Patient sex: M
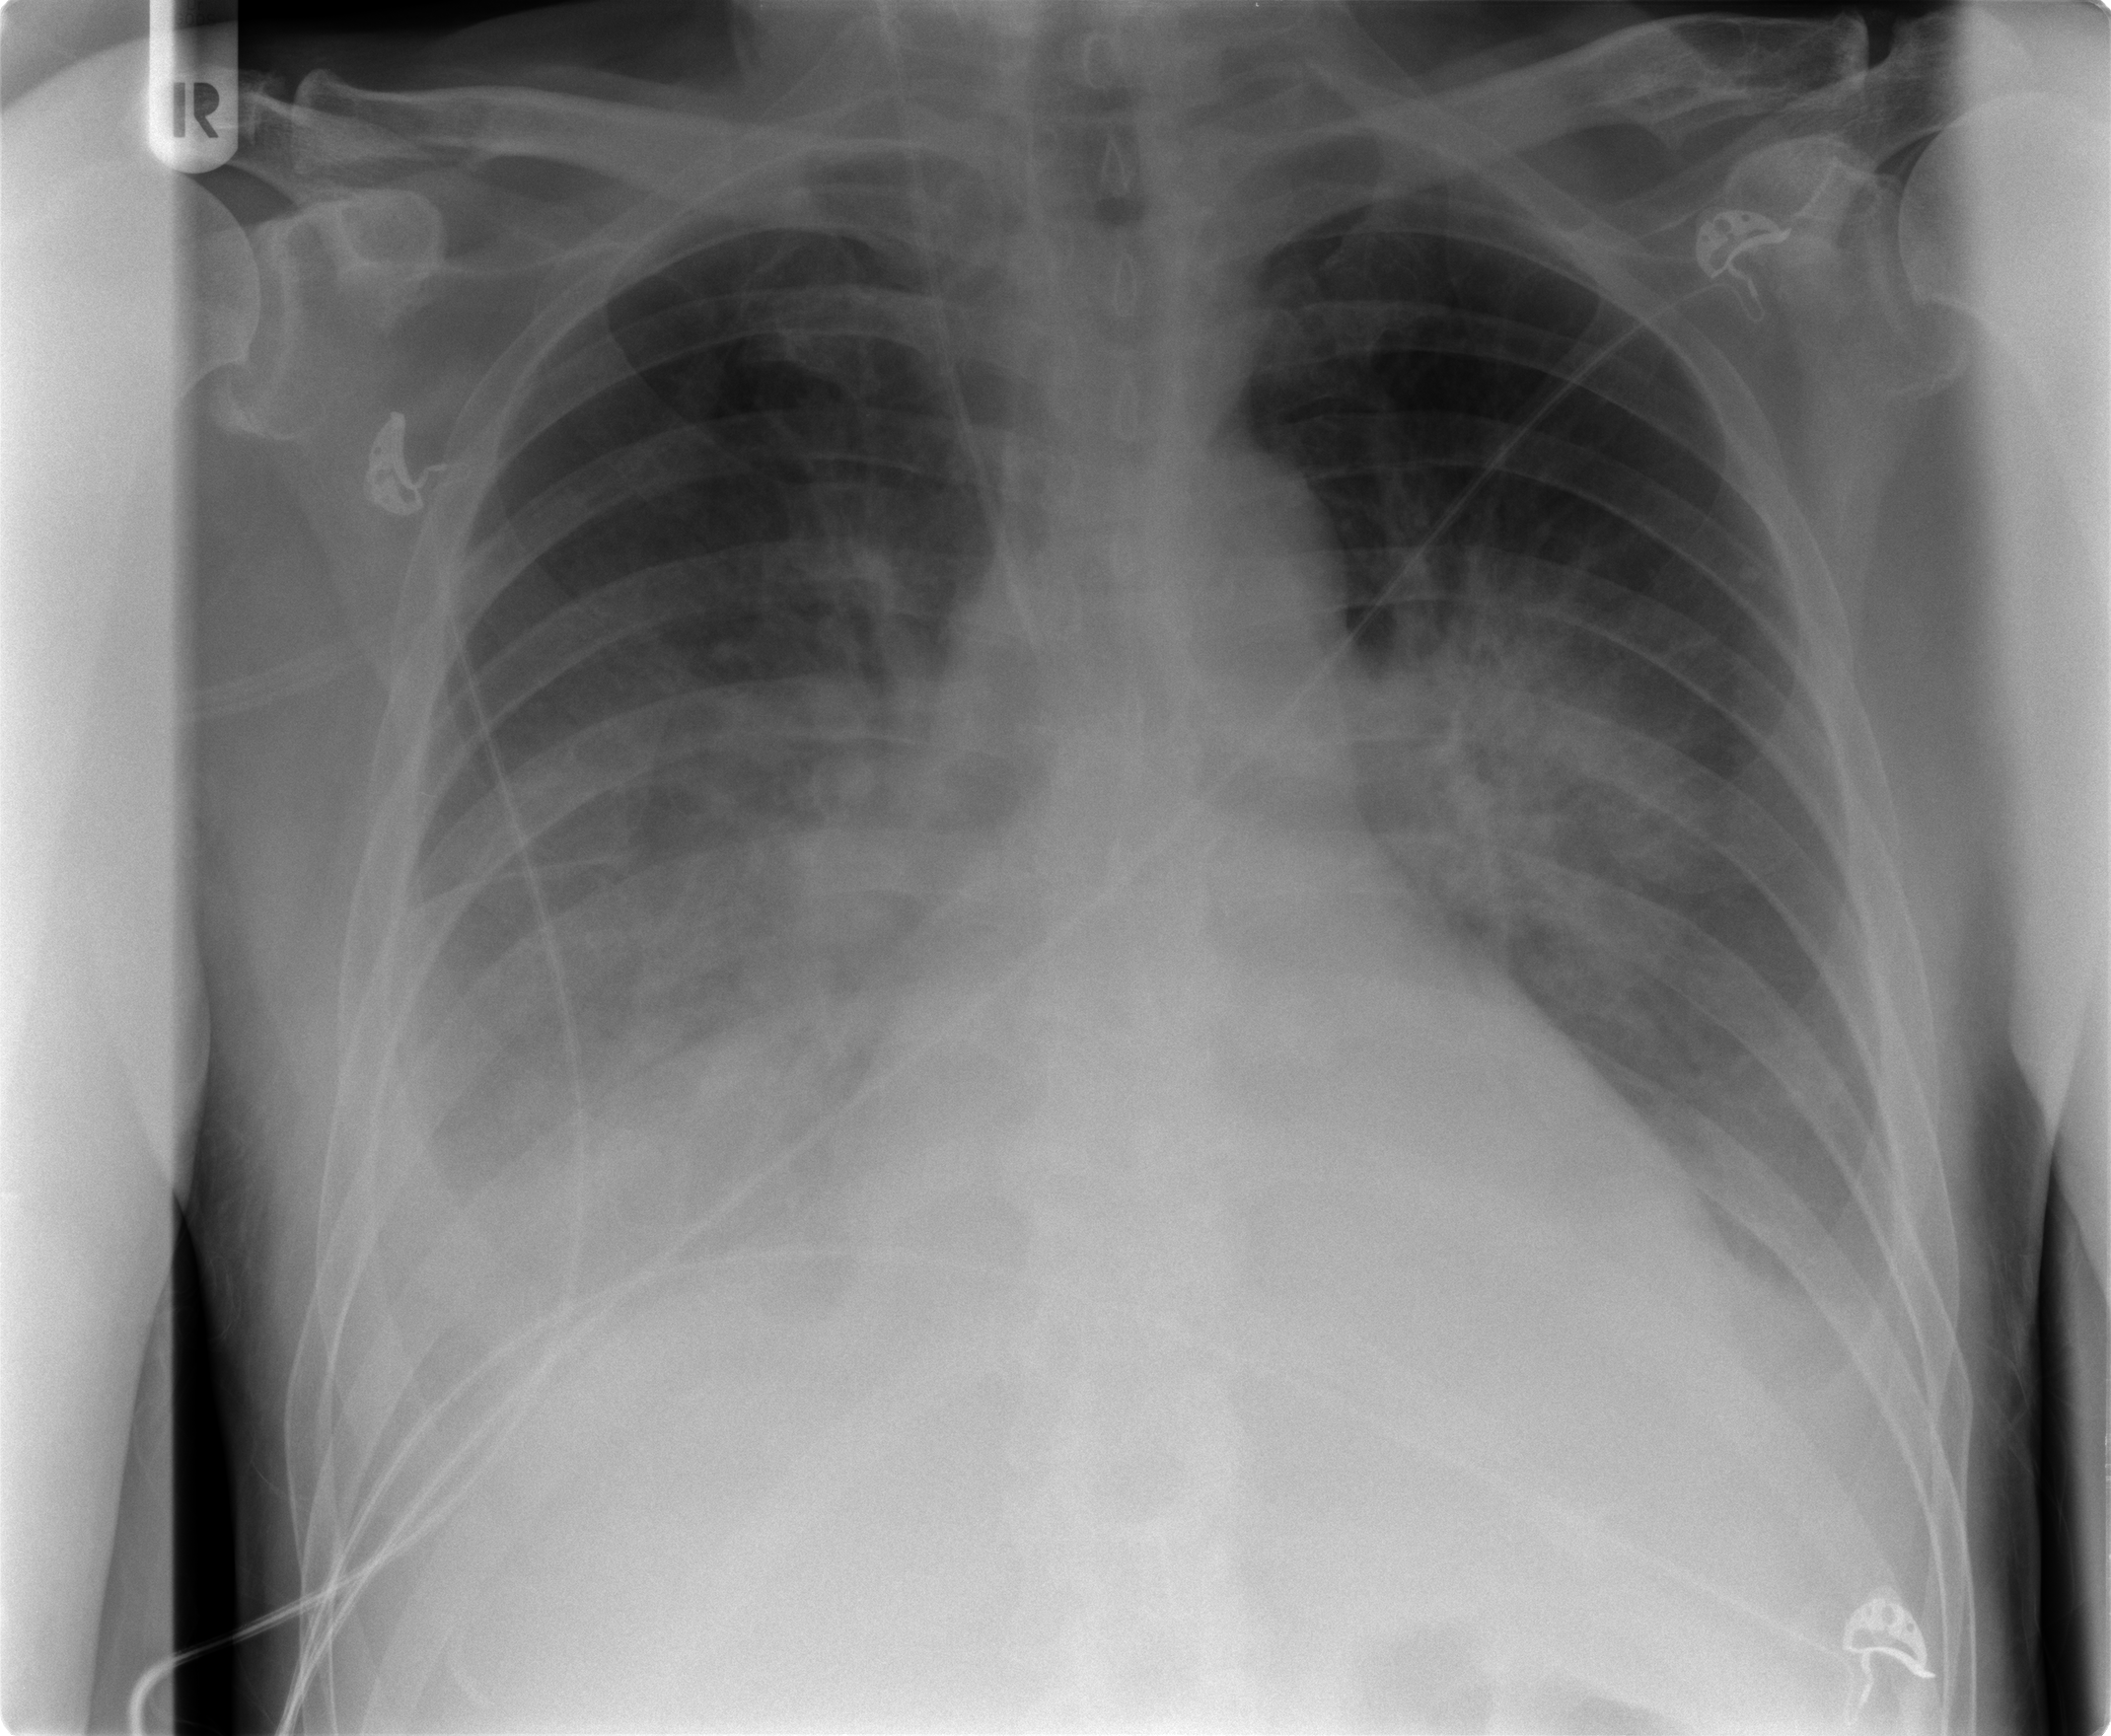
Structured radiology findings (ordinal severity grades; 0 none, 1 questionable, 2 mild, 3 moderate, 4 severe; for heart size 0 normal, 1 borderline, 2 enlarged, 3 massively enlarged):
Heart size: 0
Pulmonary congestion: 0
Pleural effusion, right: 2
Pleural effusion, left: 2
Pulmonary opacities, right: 3
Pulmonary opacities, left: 3
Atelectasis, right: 2
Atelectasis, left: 2